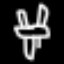
Label: airplane